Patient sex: M
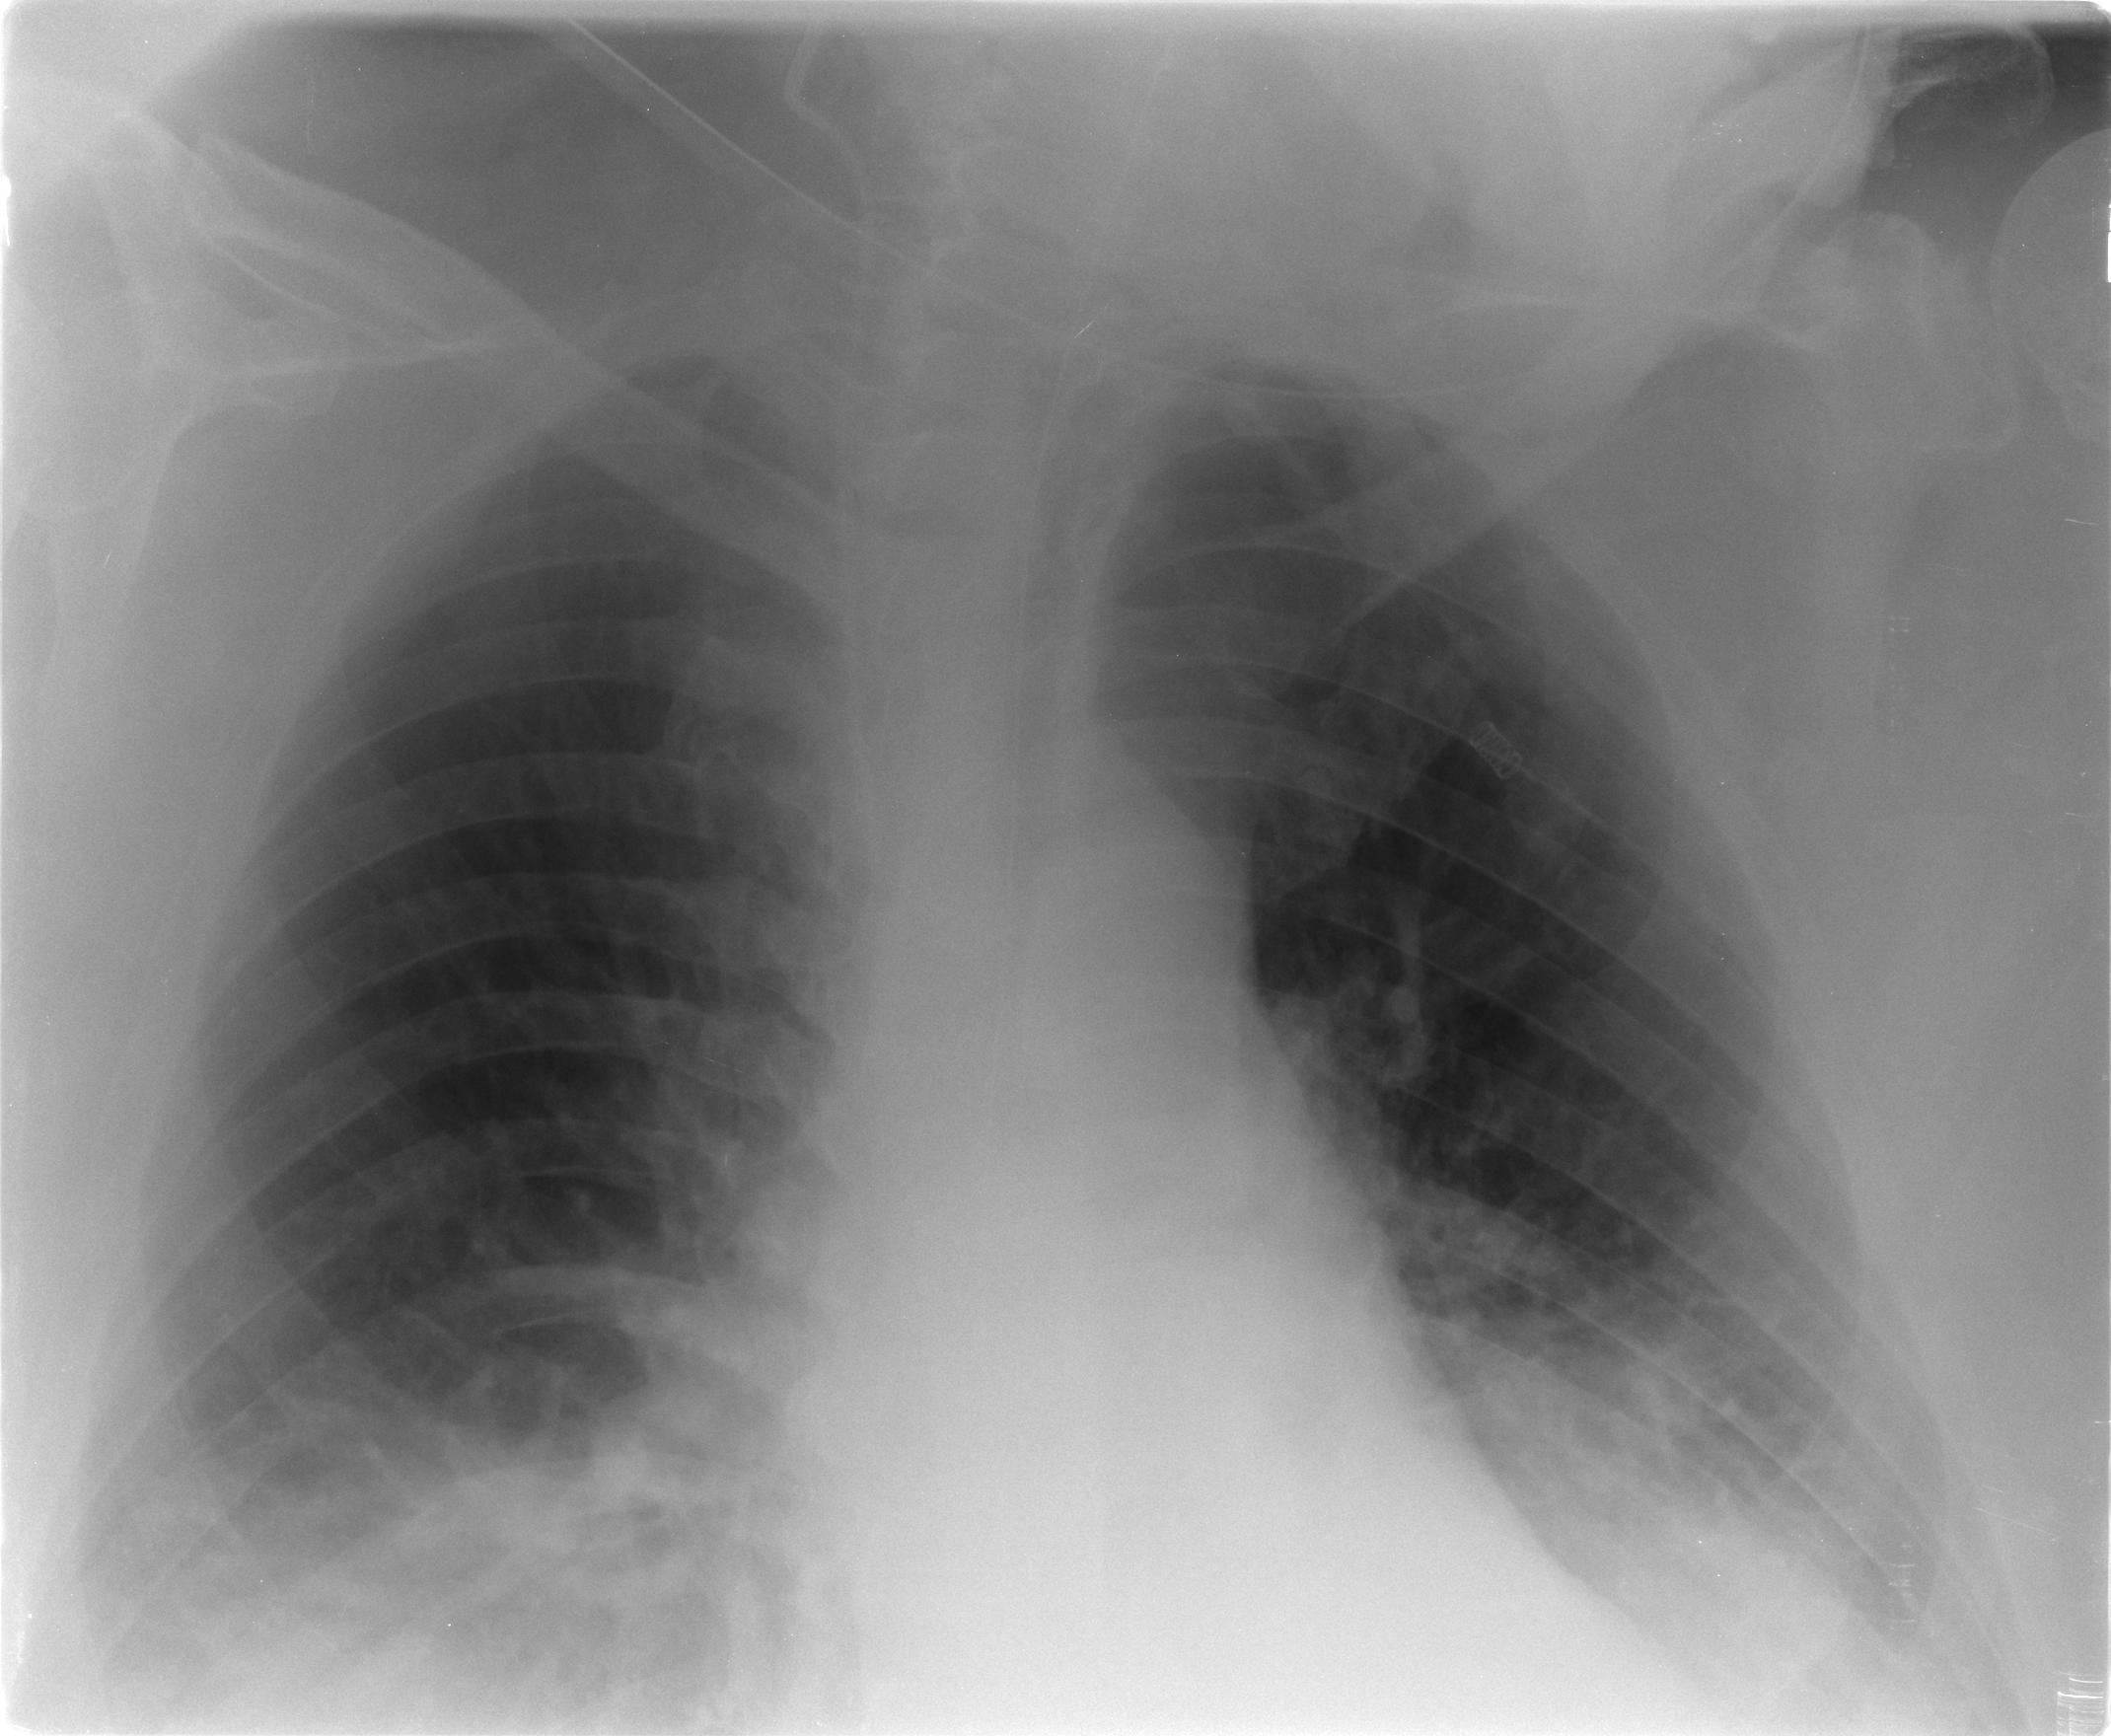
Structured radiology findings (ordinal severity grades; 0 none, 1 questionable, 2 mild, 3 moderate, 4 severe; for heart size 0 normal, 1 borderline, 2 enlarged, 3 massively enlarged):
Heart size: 2
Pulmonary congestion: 2
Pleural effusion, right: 2
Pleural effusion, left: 2
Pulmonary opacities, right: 1
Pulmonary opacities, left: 1
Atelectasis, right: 3
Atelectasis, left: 2